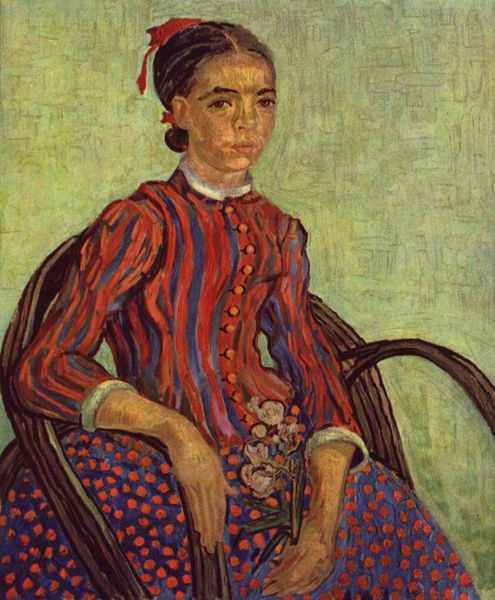
Titel: La Mousmé
Künstler: Vincent van Gogh
Standort: Washington (District of Columbia)
Institution: National Gallery of Art
Schlagwörter: blau, gemälde, hand, aquarell, grün, mädchen, ocker, sitzen, blume, blumen, braun, bunt, frau, frisur, grau, haar, hintergrund, holz, kleid, mund, nase, ohr, raum, schwarz, stirn, stuhl, tisch, weiss, zimmer, blick, blüte, dame, rot, malerei, muster, rock, schleife, jacke, jung, wand, arm, arme, augen, blass, bluse, gesicht, knoten, kragen, ärmel, bild, bildnis, hals, hände, portrait, porträt, rückenlehne, öl, schlank, figur, gold, haare, halbfigur, sessel, sitzend, innen, augenbrauen, knopf, mittelscheitel, ohren, rosa, scheitel, traurig, zart, ranken, taille, dutt, armlehne, leiste, lehne, sitz, mieder, pointilismus, farbe, lila, van gogh, haarband, sitzende, zopf, gestreift, streifen, korb, strauss, nachdenklich, knöpfe, knopfleiste, selbstporträt, striche, blumenstrauss, gauguin, punkte, haarknoten, spanisch, gepunktet, stengel, punkt, tupfen, manschette, pinsel, stängel, braue, halbfigurig, armlehnen, halbprofil, weisser kragen, wartende, zugeknöpft, kahlo, grpn, korbstuhl, rohr, orchidee, stitz, rattan, exotismus, frida, gepunket, modersohn becker, mundgesicht, knöfe, kräftige farben, rohrstugl, schkeife, spencer, streifn, wartede, portzrät